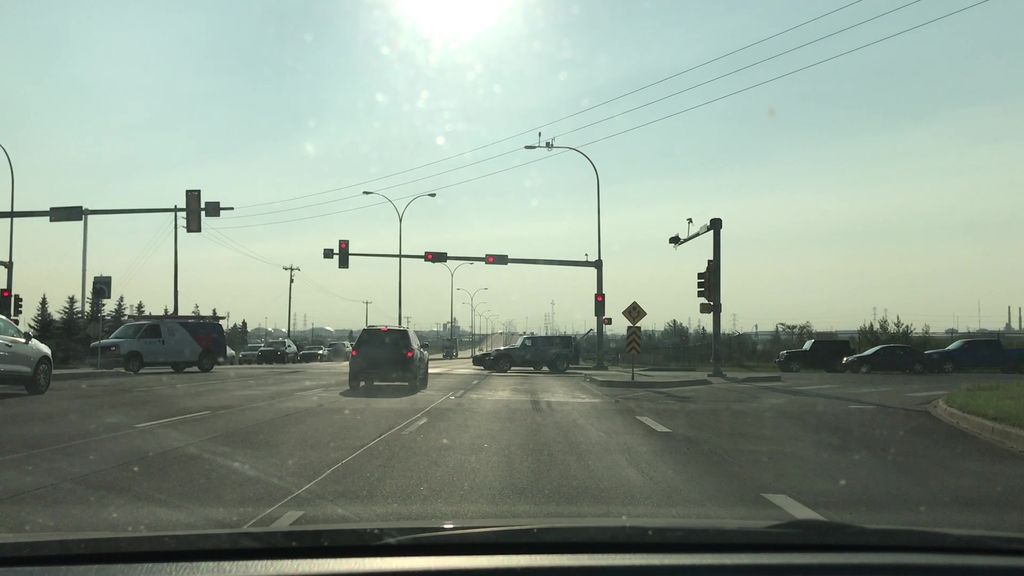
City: edmonton